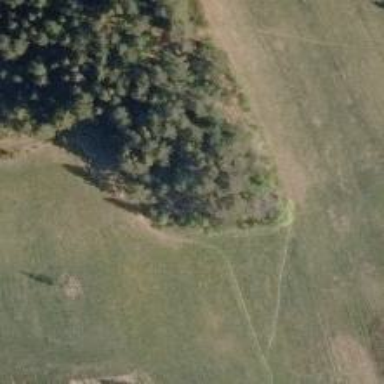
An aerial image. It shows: Path.